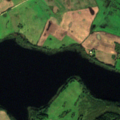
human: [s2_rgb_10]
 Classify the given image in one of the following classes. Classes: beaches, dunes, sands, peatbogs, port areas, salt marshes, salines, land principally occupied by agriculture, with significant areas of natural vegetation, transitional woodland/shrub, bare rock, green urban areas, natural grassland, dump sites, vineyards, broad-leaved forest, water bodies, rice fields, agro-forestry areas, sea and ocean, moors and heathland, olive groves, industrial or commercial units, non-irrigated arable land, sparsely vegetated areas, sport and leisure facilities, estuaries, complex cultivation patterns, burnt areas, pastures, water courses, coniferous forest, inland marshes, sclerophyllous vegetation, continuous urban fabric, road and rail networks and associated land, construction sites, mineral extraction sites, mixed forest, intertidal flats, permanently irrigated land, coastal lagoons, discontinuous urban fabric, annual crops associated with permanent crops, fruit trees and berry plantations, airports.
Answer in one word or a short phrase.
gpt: non-irrigated arable land, pastures, complex cultivation patterns, land principally occupied by agriculture, with significant areas of natural vegetation, water bodies